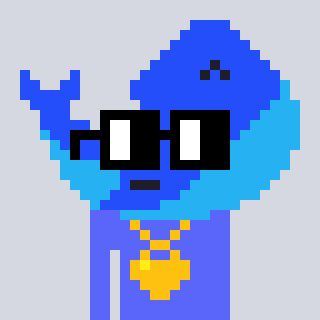
a pixel art character with square black glasses, a whale-shaped head and a purple-colored body on a cool background